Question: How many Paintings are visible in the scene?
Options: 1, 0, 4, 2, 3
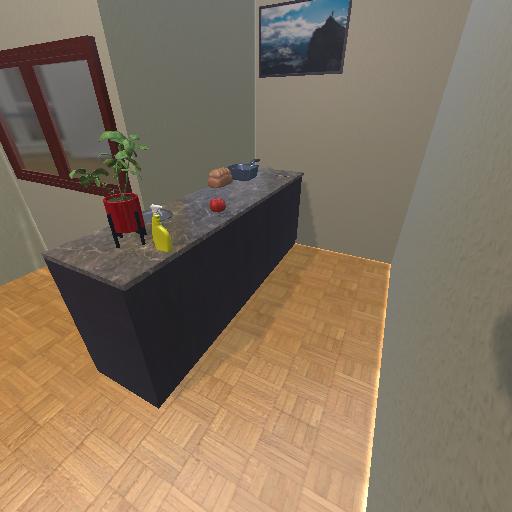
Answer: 1